Question:
All the three machines are in the same Domain
- - -
Ideally, WSHttpBinding automatically transfers the Security Context, from the application to the WCF Service, and hence it should be able to write the file in the shared location. Because, if we directly try to write the file from the Application on Machine 1 to Machien 3 Share Location, it is successful.
But, to our surprise, its not able to write the file to the Shared Location, through the Service. We are getting "Access Denied"
As I told we are using WSHttpBinding, and ideally the user context get transferred to the Service. In the Client, i.e. Machine 1, the impersonation level is set as System.Security.Principal.TokenImpersonationLevel.Impersonation; So the Network Service can impersonate itself as Domain\user1. Is that enough to write into the folder in the 3rd machine?
Or should we set the Client impersonation Level as System.Security.Principal.TokenImpersonationLevel.Delegation? (We tried both and it did not work)
Also, another piece of information:
Machine 2 is "trusted for delegation". SPN is setup for this machine in the domain controller.
The operation contract is declared as
'''
[OperationBehavior(Impersonation = ImpersonationOption.Required)]
public void WriteData(string content)
{
}
'''
And still we are facing this issue.
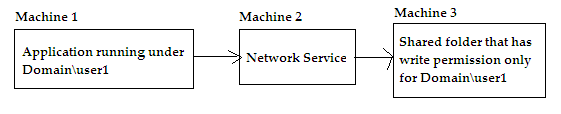
Answer: You need <URL> for that. Impersonation has only local scope on machine 2.